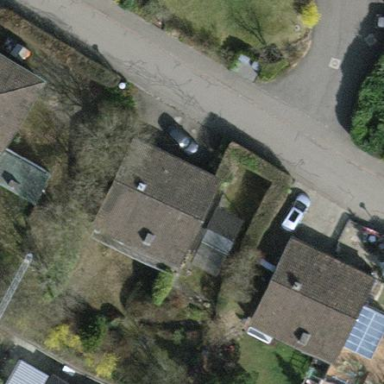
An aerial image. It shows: Detached building.